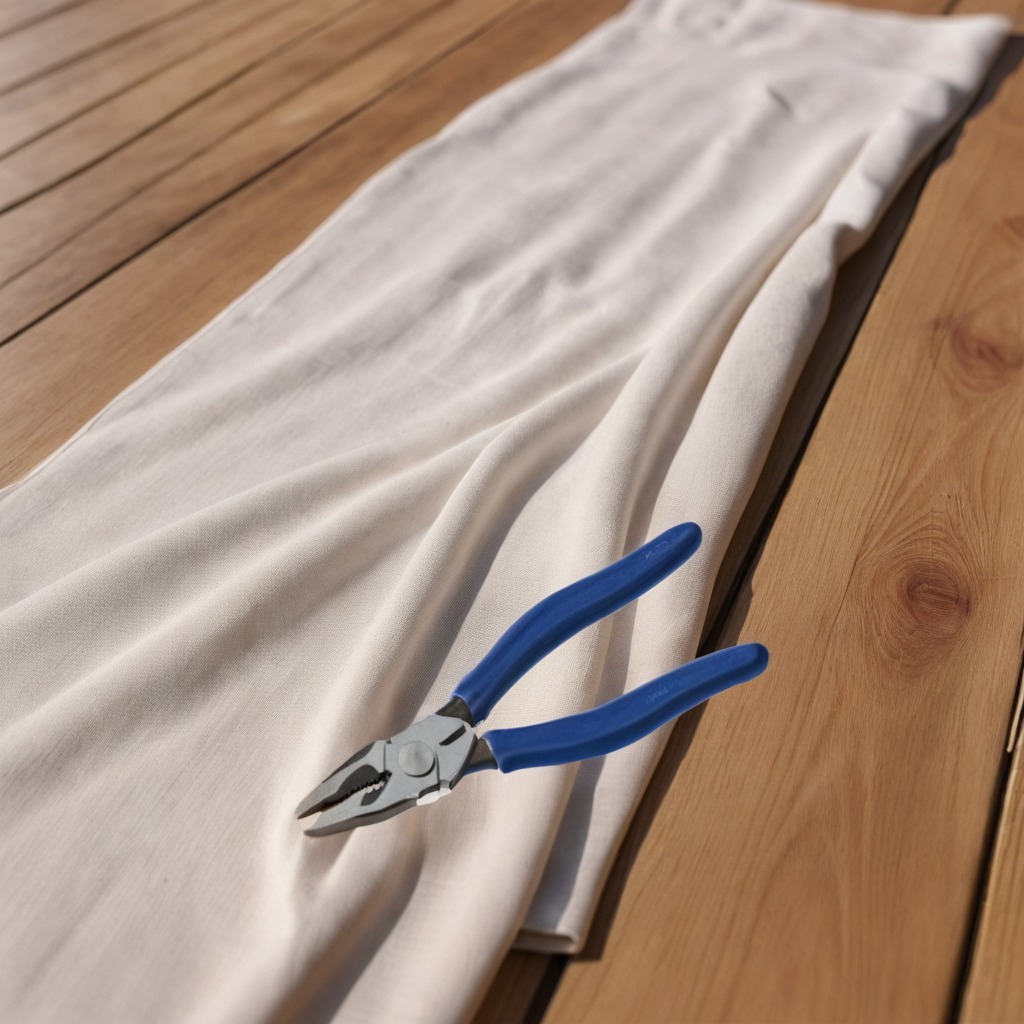
A plier is lying on a wooden table.